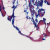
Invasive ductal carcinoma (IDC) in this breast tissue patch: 0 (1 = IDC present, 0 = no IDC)